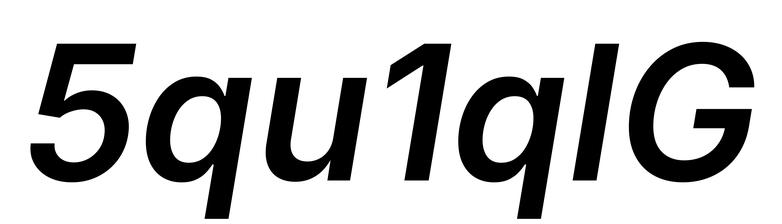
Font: Inter-Italic_SemiBold_Italic